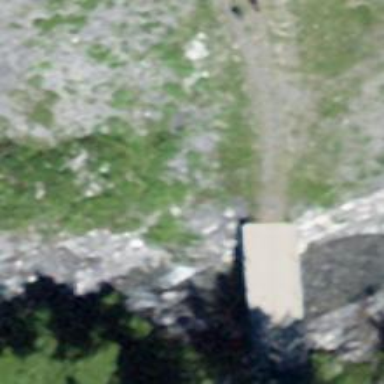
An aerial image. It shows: Culvert tunnel.